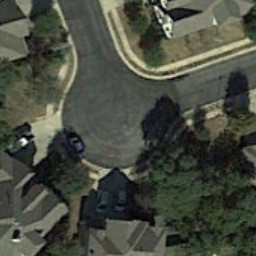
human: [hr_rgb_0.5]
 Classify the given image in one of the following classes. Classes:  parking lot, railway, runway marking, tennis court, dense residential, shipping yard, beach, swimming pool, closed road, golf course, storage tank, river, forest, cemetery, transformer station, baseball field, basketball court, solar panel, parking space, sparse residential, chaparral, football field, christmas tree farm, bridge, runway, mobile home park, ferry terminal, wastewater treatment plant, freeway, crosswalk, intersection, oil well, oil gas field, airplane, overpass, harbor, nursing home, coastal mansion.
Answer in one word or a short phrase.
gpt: closed road